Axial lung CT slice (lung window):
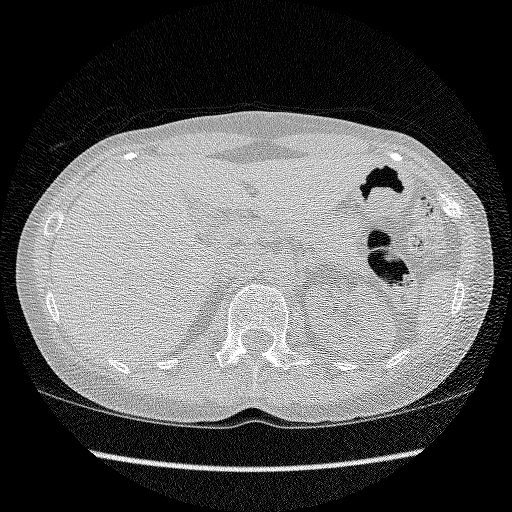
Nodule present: no